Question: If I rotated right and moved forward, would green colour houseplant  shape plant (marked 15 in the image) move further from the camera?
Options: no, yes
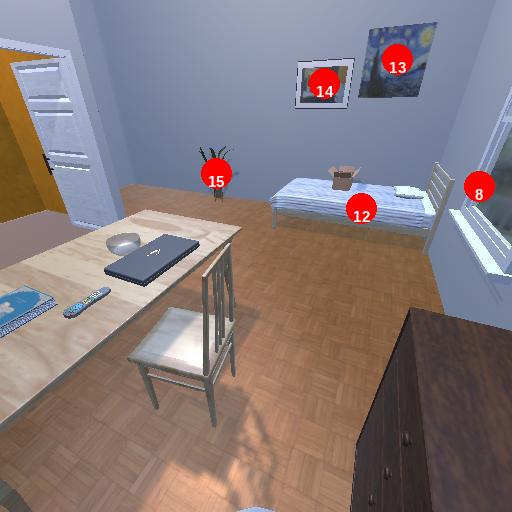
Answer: no